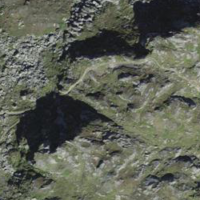
EUNIS habitat code: 31
Species observed at this site:
Satyrus ferula
Prunella collaris